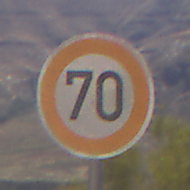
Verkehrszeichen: Geschwindigkeit70
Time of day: Midday
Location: Outdoor (Nature)
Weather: Clear
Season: NotSpecified
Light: Natural